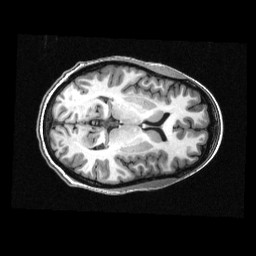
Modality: T1w
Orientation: axial
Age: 23
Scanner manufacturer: siemens
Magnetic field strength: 3 T
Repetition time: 2.3 s
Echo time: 0.00336 s